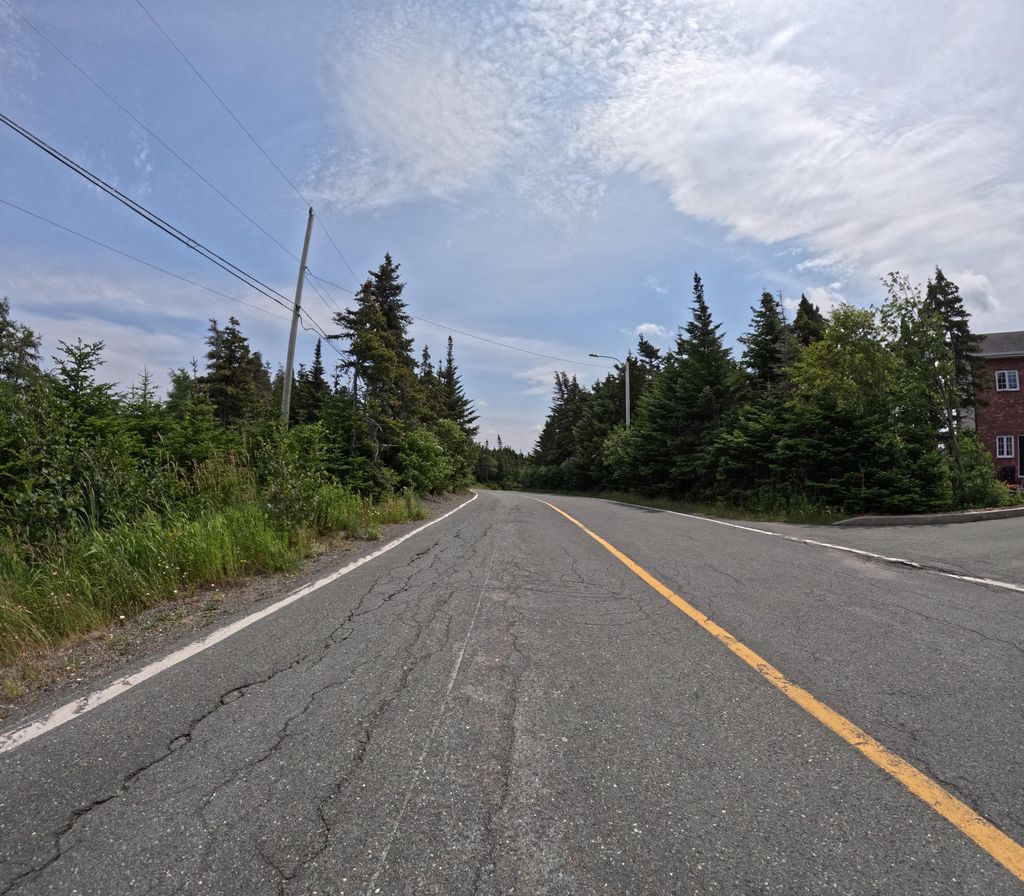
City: st_johns